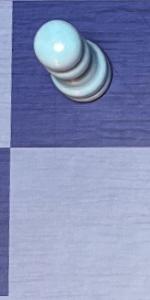
Label: Empty